Question: I'm testing my Symfony2 development at production environment but for some reason some files aren't loaded and I can't find the issue. First, see the picture below:

As you can see many files, failed to load, internal and external (coming from CDN for example). Before test my site on production I run the command 'assetic:dump' this create the files under '/web/css', '/web/images' and '/web/js' respectively. This is what I have in my 'security.yml':
'''
security:
encoders:
FOS\UserBundle\Model\UserInterface: sha512
role_hierarchy:
ROLE_ADMIN: ROLE_USER
ROLE_SUPER_ADMIN: [ROLE_USER, ROLE_ADMIN, ROLE_ALLOWED_TO_SWITCH]
providers:
fos_userbundle:
id: fos_user.user_provider.username
firewalls:
dev:
pattern: ^/(_(profiler|wdt)|css|images|js)/
security: false
main:
pattern: ^/
anonymous: ~
form_login:
provider: fos_userbundle
csrf_provider: form.csrf_provider
logout:
path: fos_user_security_logout
target: /
invalidate_session: false
anonymous: true
access_control:
- { path: ^/login$, role: IS_AUTHENTICATED_ANONYMOUSLY }
- { path: ^/registro, role: IS_AUTHENTICATED_ANONYMOUSLY }
- { path: ^/register, role: IS_AUTHENTICATED_ANONYMOUSLY }
- { path: ^/resetting, role: IS_AUTHENTICATED_ANONYMOUSLY }
- { path: ^/, role: ROLE_USER }
- { path: ^/admin/, role: ROLE_ADMIN }
'''
Since I though the problem comes from firewall but I test with this rules under 'access_control':
'''
- { path: ^/web/css, role: IS_AUTHENTICATED_ANONYMOUSLY }
- { path: ^/web/js, role: IS_AUTHENTICATED_ANONYMOUSLY }
- { path: ^/web/images, role: IS_AUTHENTICATED_ANONYMOUSLY }
'''
And didn't work either so I'm complete lost at this point. I have checked also the existence of the files by running the command 'll /var/www/html/sunahip/web/css/'
and this is the output, so files are there:
'''
total 888
-rw-r--r-- 1 apache root 43509 Jul 29 03:23 19f3b62.css
-rw-r--r-- 1 apache root 6899 Jul 29 03:23 19f3b62_part_1_dataTables.bootstrap_1.css
-rw-r--r-- 1 apache root 1792 Jul 26 17:10 19f3b62_part_1_reveal_1.css
-rw-r--r-- 1 apache root 1792 Jul 29 03:23 19f3b62_part_1_reveal_2.css
-rw-r--r-- 1 apache root 34575 Jul 26 17:10 19f3b62_part_1_style_2.css
-rw-r--r-- 1 apache root 34575 Jul 29 03:23 19f3b62_part_1_style_3.css
-rw-r--r-- 1 apache root 240 Jul 26 17:10 19f3b62_part_1_tboverride_3.css
-rw-r--r-- 1 apache root 240 Jul 29 03:23 19f3b62_part_1_tboverride_4.css
-rw-r--r-- 1 apache root 34159 Jul 29 03:23 5302d9e.css
-rw-r--r-- 1 apache root 34159 Jul 29 03:23 5302d9e_style_1.css
-rw-r--r-- 1 apache root 34400 Jul 29 03:23 615c560.css
-rw-r--r-- 1 apache root 34159 Jul 29 03:23 615c560_style_2.css
-rw-r--r-- 1 apache root 240 Jul 29 03:23 615c560_tboverride_1.css
-rw-r--r-- 1 apache root 36367 Jul 28 18:06 c6b91bf.css
-rw-r--r-- 1 apache root 4302 Jul 28 18:06 c6b91bf_part_1_genstyles_1.css
-rw-r--r-- 1 apache root 10328 Jul 28 18:06 c6b91bf_part_1_style_2.css
-rw-r--r-- 1 apache root 21735 Jul 28 18:06 c6b91bf_part_1_style_org_3.css
-rw-r--r-- 1 apache root 110939 Jul 26 17:10 fd438b4_bootstrap.min_1.css
-rw-r--r-- 1 apache root 18932 Jul 26 17:10 fd438b4_bootstrap-theme.min_2.css
-rw-r--r-- 1 apache root 129872 Jul 26 17:10 fd438b4.css
-rw-r--r-- 1 apache root 110939 Jul 29 03:23 styles_bootstrap.min_1.css
-rw-r--r-- 1 apache root 18932 Jul 29 03:23 styles_bootstrap-theme.min_2.css
-rw-r--r-- 1 apache root 129872 Jul 29 03:23 styles.css
'''
where is the issue? Where I'm failing? Did I miss something else?
All this site is under a virtualhost, this is the definition for it:
'''
<VirtualHost *:80>
ServerName sunahip.dev
DocumentRoot "/var/www/html/sunahip/web"
DirectoryIndex app_dev.php app.php
<Directory "/var/www/html/sunahip/web">
AllowOverride All
Allow from All
<IfModule mod_rewrite.c>
Options -MultiViews
RewriteEngine On
RewriteCond %{REQUEST_FILENAME} !-f
RewriteRule ^(.*)$ app.php [QSA,L]
</IfModule>
</Directory>
CustomLog logs/sunahip-access_log combined
ErrorLog logs/sunahip-error_log
KeepAlive On
MaxKeepAliveRequests 200
KeepAliveTimeout 5
AddOutputFilterByType DEFLATE text/css text/plain text/html application/xhtml+xml text/xml application/xml
<IfModule mod_headers.c>
Header append Vary User-Agent env=!dont-vary
ExpiresActive On
ExpiresDefault "now plus 1 week"
ExpiresByType image/x-icon "now plus 1 month"
ExpiresByType image/gif "now plus 1 month"
ExpiresByType image/png "now plus 1 month"
ExpiresByType image/jpeg "now plus 1 month"
</IfModule>
</VirtualHost>
'''
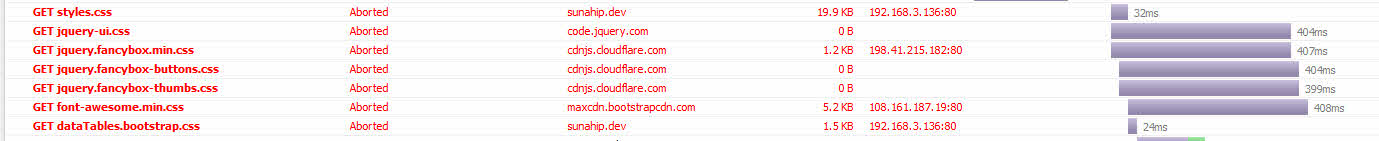
Answer: Disable all Firefox extensions that parse/manipulate CSS and try again.